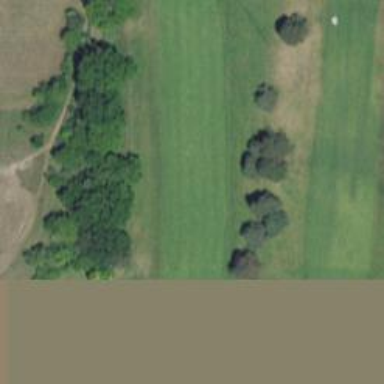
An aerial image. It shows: Golf hole.